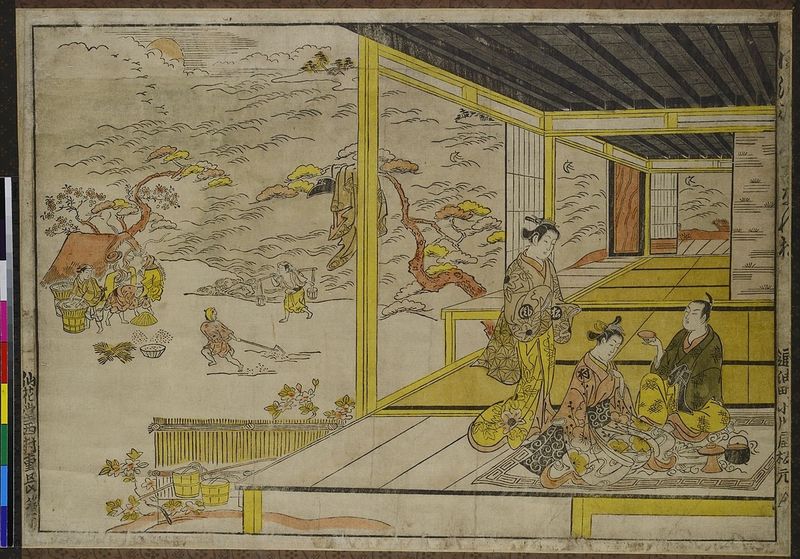
Titel: Elegantes Uki-e: Kiefer, die sich gen Boden neigt
Künstler: Nishimura Shigenaga
Standort: Hamburg
Institution: Museum für Kunst und Gewerbe Hamburg
Schlagwörter: baum, wolken, bäume, frauen, gelb, haus, zaun, schale, strauch, vögel, sonne, tücher, terrasse, holzschnitt, japan, loggia, veranda, asien, druckgraphik, druckgrafik, tracht, kiefer, bottich, zeit, waschzuber, zelt, kimono, teezeremonie, maten, handkoloriert, volkstracht, edo, reproduktionen, druckerzeugnisse, sträucher, handkolorierung, jemandem zu trinken geben, schiebewand, matten papierwände, papierwände